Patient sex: M
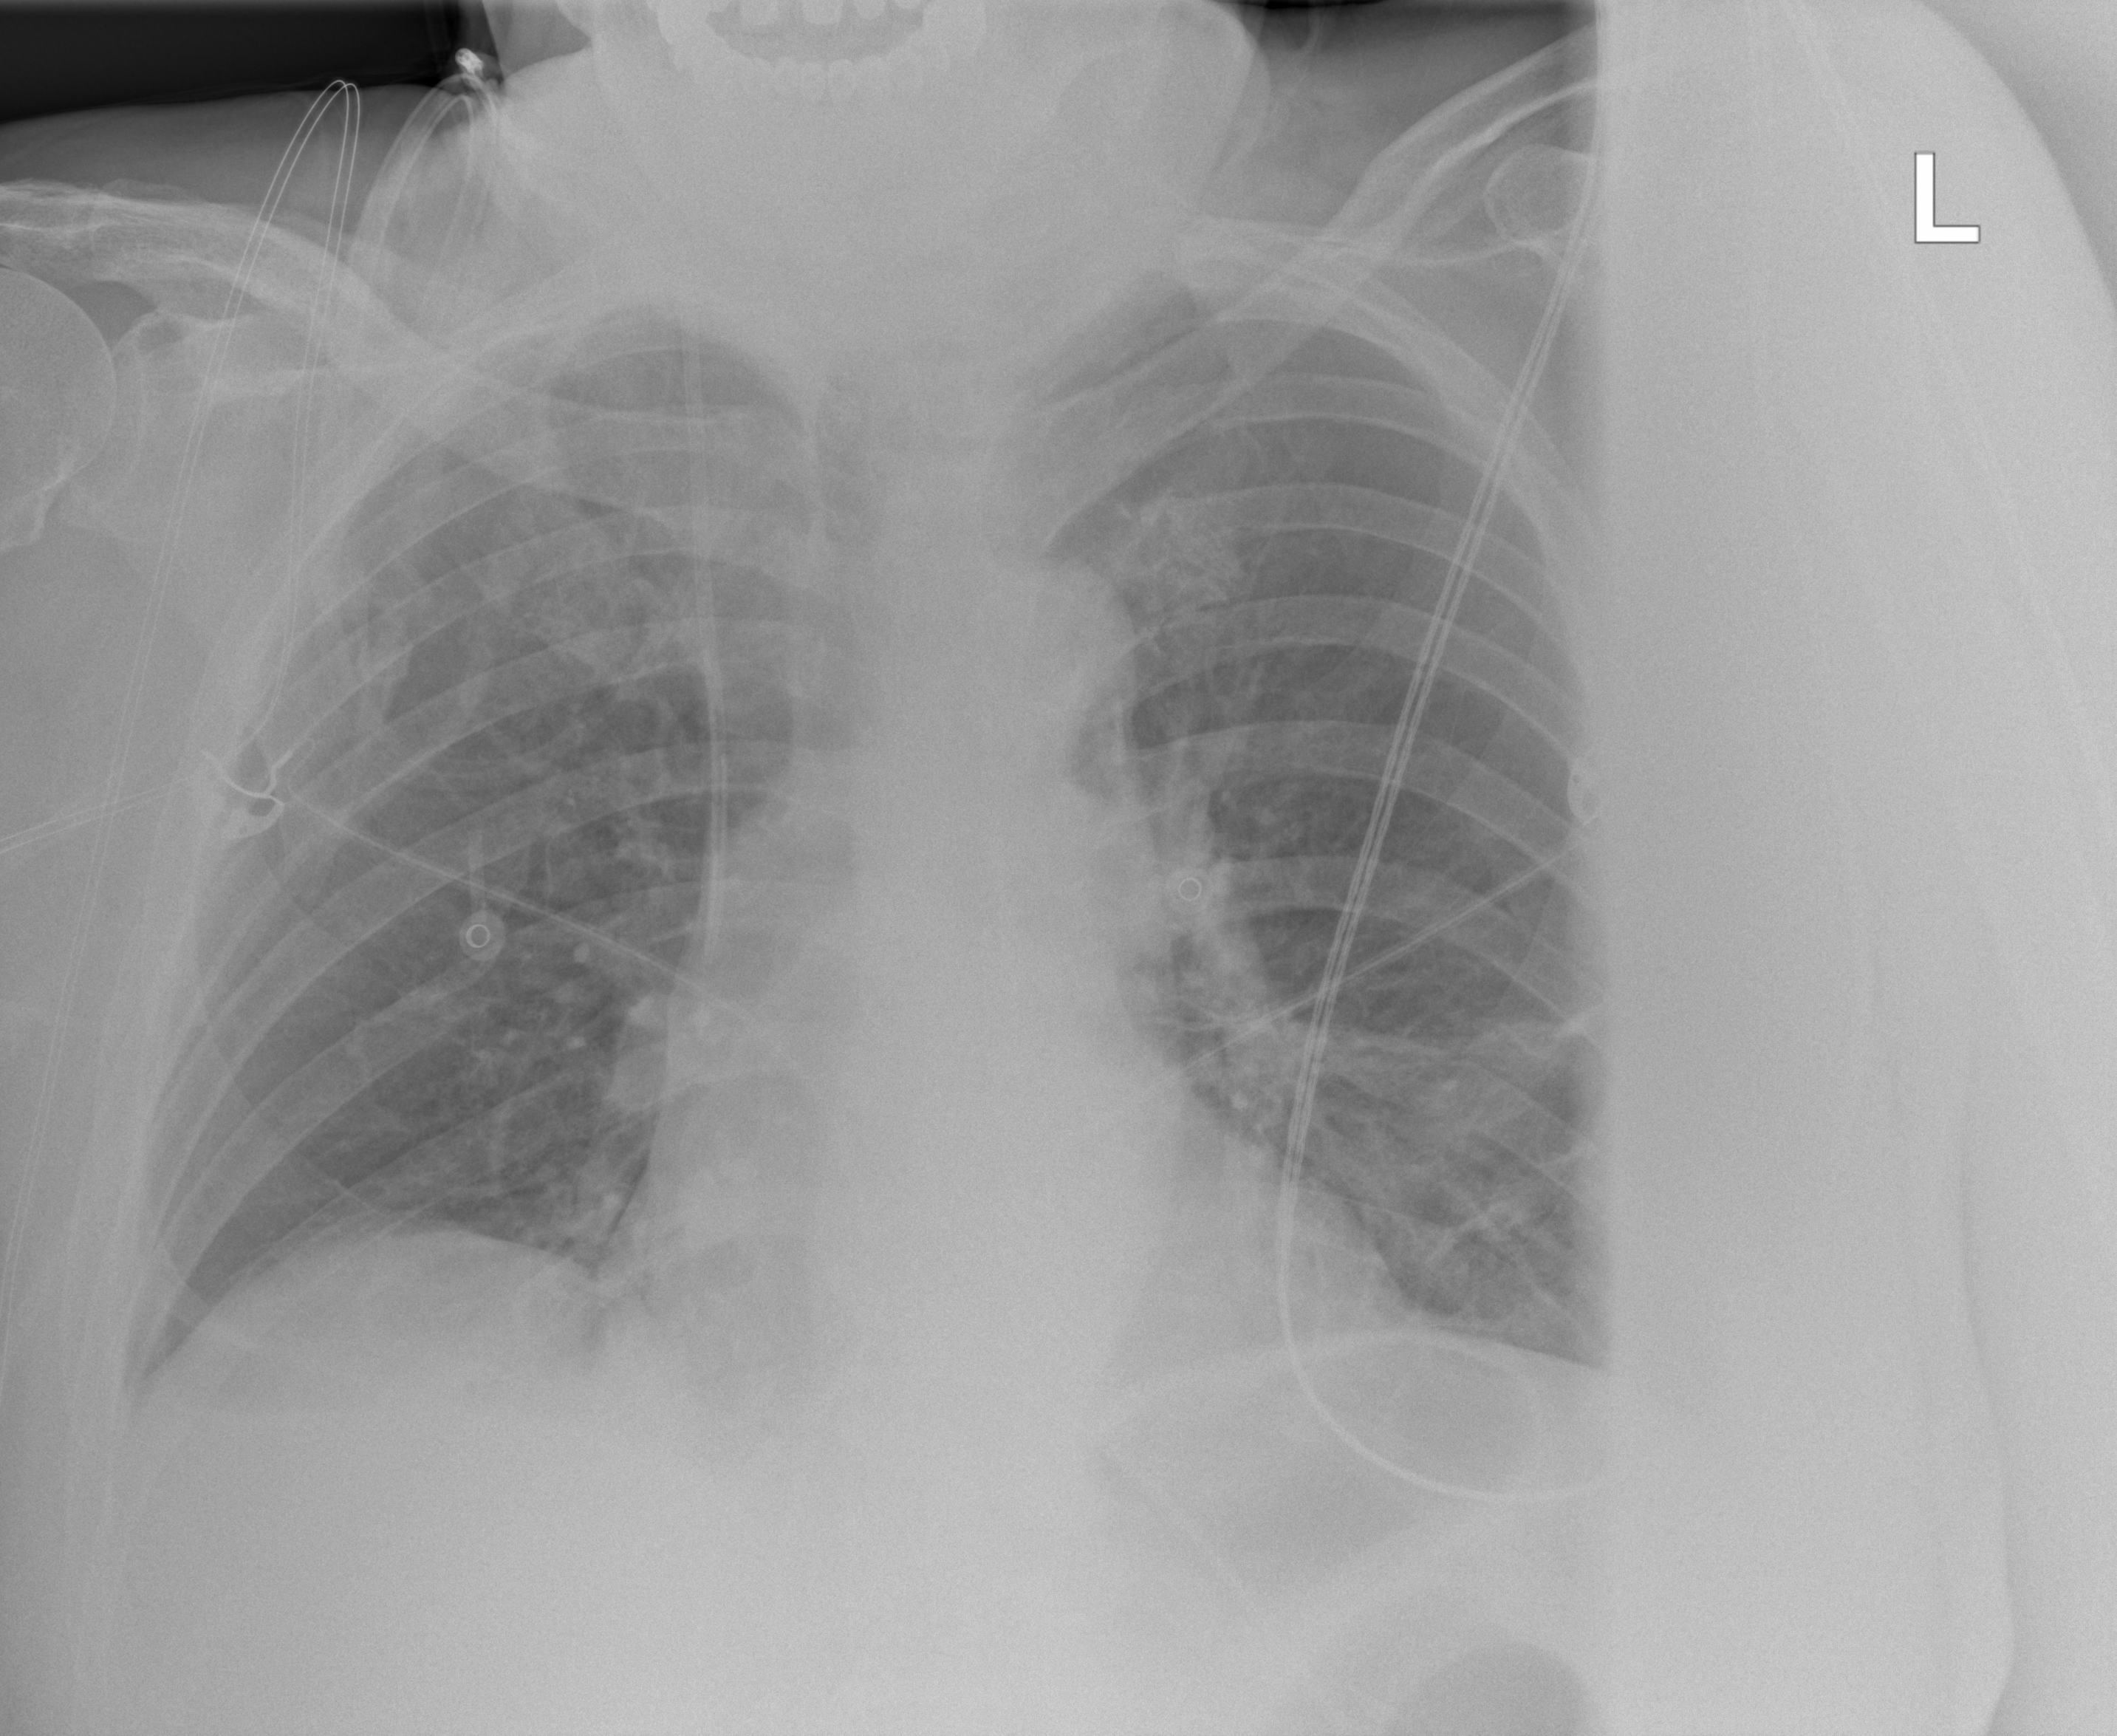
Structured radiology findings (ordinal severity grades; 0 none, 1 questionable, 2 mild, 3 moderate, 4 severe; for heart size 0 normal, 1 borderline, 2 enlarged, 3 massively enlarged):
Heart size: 1
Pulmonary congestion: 0
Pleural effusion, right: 2
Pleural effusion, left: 0
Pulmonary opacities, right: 0
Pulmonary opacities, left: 0
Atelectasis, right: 2
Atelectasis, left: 2